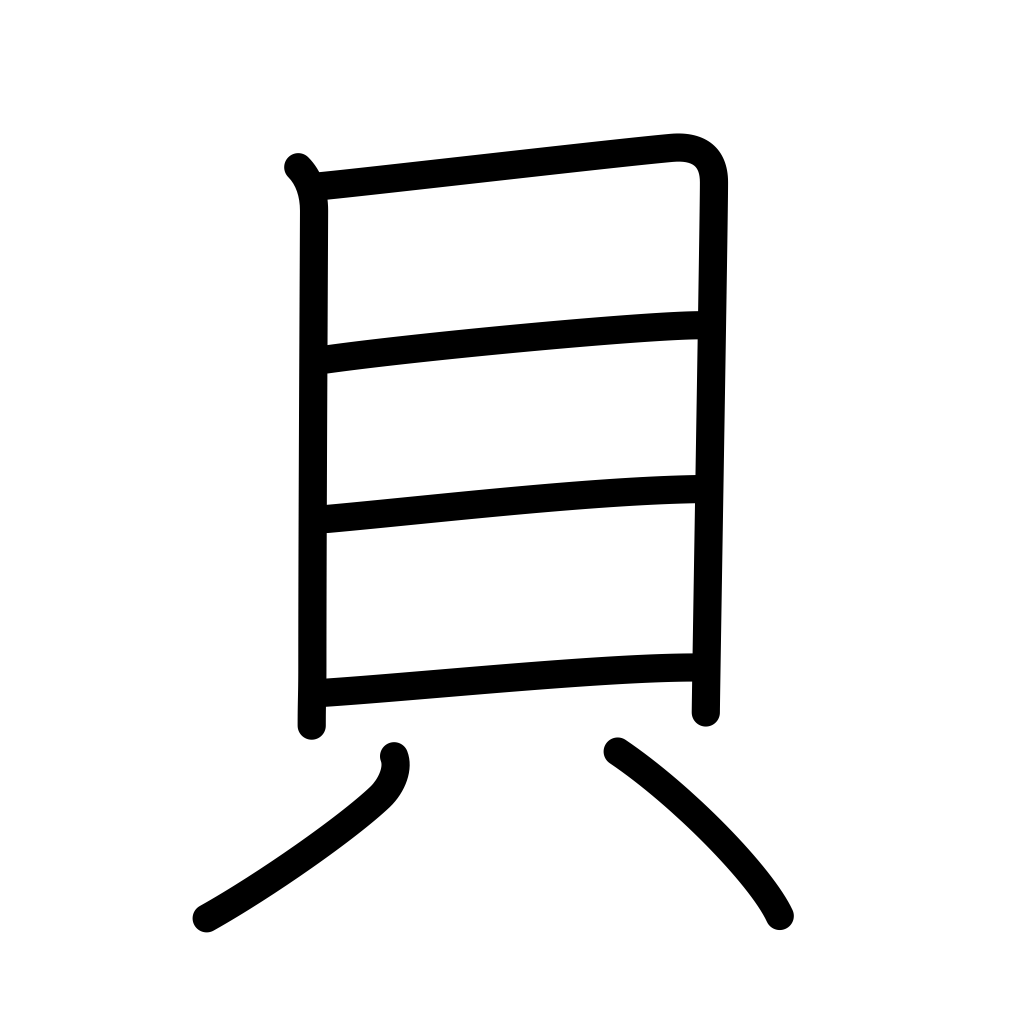
Meaning: shellfish